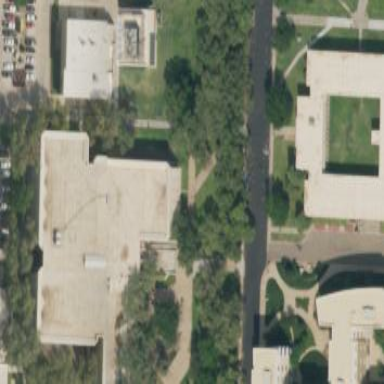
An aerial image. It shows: University building with library inside.